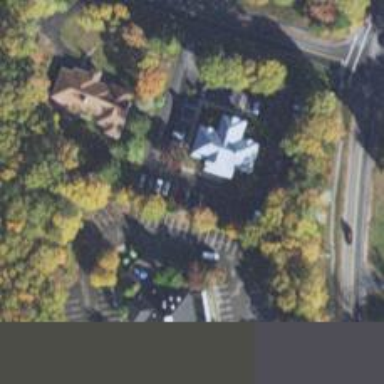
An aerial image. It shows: Parking space.